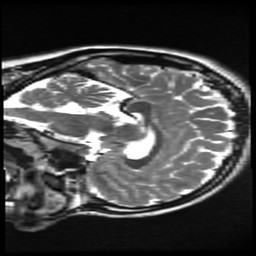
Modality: T2w
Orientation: sagittal
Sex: female
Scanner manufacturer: ge
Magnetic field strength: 3 T
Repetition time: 5 s
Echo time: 0.1012 s